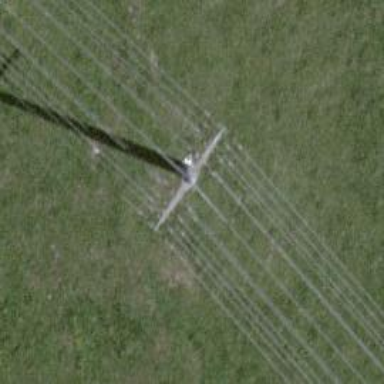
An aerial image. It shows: Power tower.